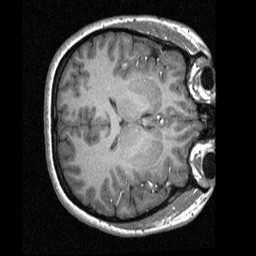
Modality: T1w
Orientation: axial